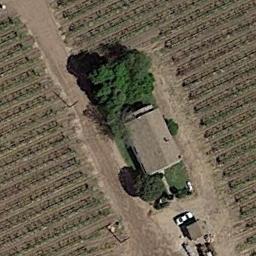
Label: residential